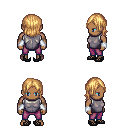
a pixel art fantasy rpg character, male body template, human, dark skin, steel chest armor, magenta pants, light blonde long bangs hairstyle, white cloth bracers, ghillies, four views (front, back, left, right), 2x2 character sprite sheet, small pixel art, hard edges, no anti-aliasing